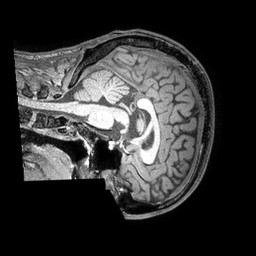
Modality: T1w
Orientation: sagittal
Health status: healthy
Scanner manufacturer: philips
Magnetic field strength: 3 T
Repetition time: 0.007364 s
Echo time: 0.00328 s